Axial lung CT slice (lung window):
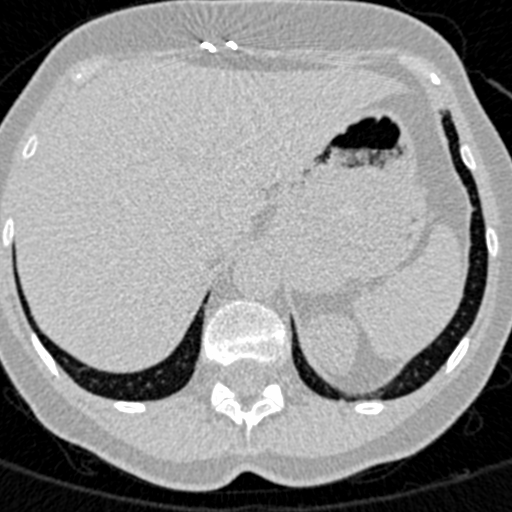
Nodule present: no